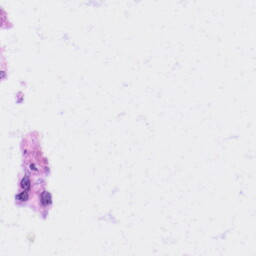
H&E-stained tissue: Liver